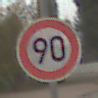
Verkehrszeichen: Geschwindigkeit90
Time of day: MorningAfternoon
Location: Outdoor (Suburban)
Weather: Overcast
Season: NotSpecified
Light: Natural